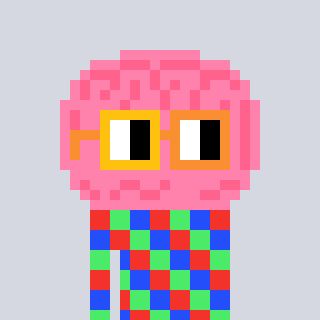
a pixel art character with square yellow and orange glasses, a brain-shaped head and a hotbrown-colored body on a cool background